Field crop: maize
Growth stage: 2
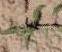
Species: atriplex